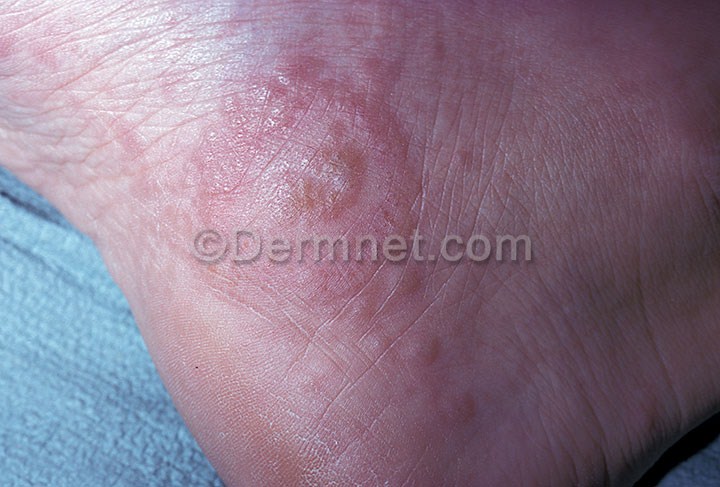
Disease: Bullous Disease Photos